Question: I want to the corners to be rounded and hover for a QPushButton in Qt designer. Changing the style sheet has no effect. What am doing wrong?
'''
QPushButton#pushButton_3{
background: rgb(170, 170, 255);
border: 2px solid rgb(0, 170, 255);
border-style: outset;
border-width: 2px;
border-radius: 20px;
color: white;
}
QPushButton:hover#pushButton_3{
background-color: rgb(0, 255, 255);
border: 2px solid (0, 255, 255);
}
'''
This is what I get when the above style sheet is set:

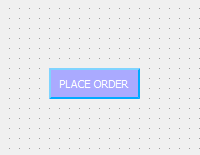
Answer: ## TL;DR
Use smaller values for 'border-radius', usually half of a standard font size (2 <= radius <= 10).
## Further explanation
The QSS border radius have a reasonable value.
The private QStyleSheetStyle the border radius (or, better, all four border radii) based on the bounding rect of the widget, which includes the border size(s).
Whenever border radius exceeds the size related to its corner, all radius are ignored.
For instance, if the rectangle of a widget has height 10, the of its 'top-left' and 'bottom-left' radii must be equal or less than 10, otherwise the left corner will be squared.
Note that widgets normally consider the border only for their size hint, not their size hint, and that behavior also can change depending on the current style.
A button is normally created using the current style's <URL>, and since a pretty standard height of a button is ~30 pixels, considering the above, the 'border-radius' specified is excessive: the sum of any corner component is always greater than the widget height, so the radii are ignored, and the border will be squared.
So, how to set a proper border radius?
The easy answer is: use "small" values, normally no more than twice or four times the border width.
The answer is more complex, as we need to consider that widgets often have some displayed text, and any modern OS supports both font scaling high DPI screens.
QSS support various types of <URL> other than the standard 'px':
- 'px'- 'pt'- 'em'- 'ex'
If you want to properly support any modern OS, you probably need to use any of the last two values, and that's another reason for which is important to set a global style sheet for the application: as long as the app is created, you can know the default (or imported) fonts, and eventually set a main style sheet with formatted widths or sizes based on the current device pixel ratios and font metrics.